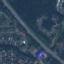
Label: Highway